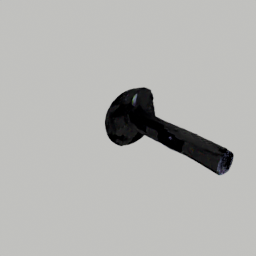
Label: nature